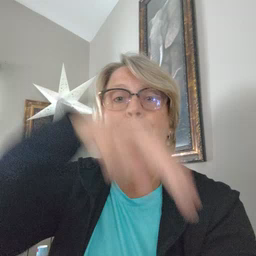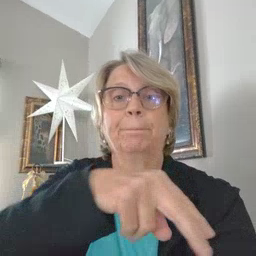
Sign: jump